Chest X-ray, AP view. Patient: 64 years old, sex F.
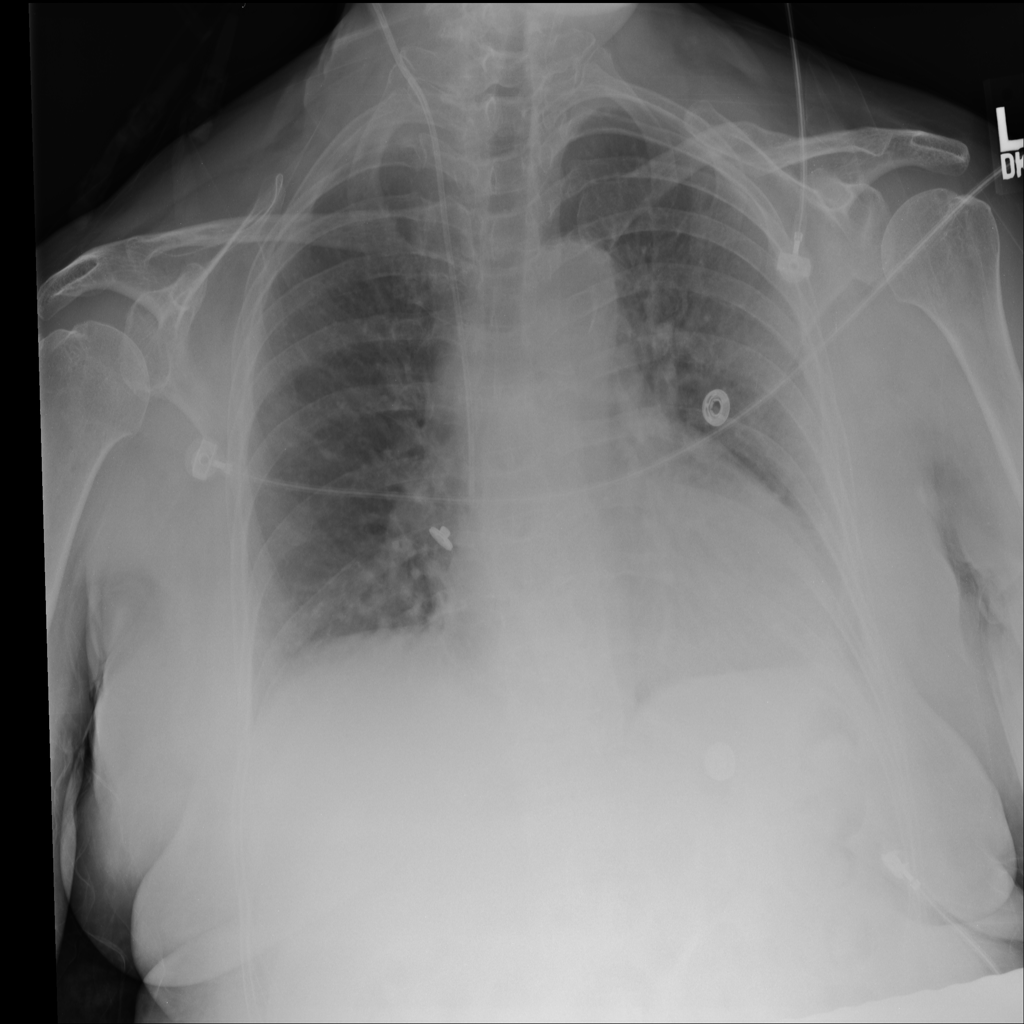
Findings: No Finding